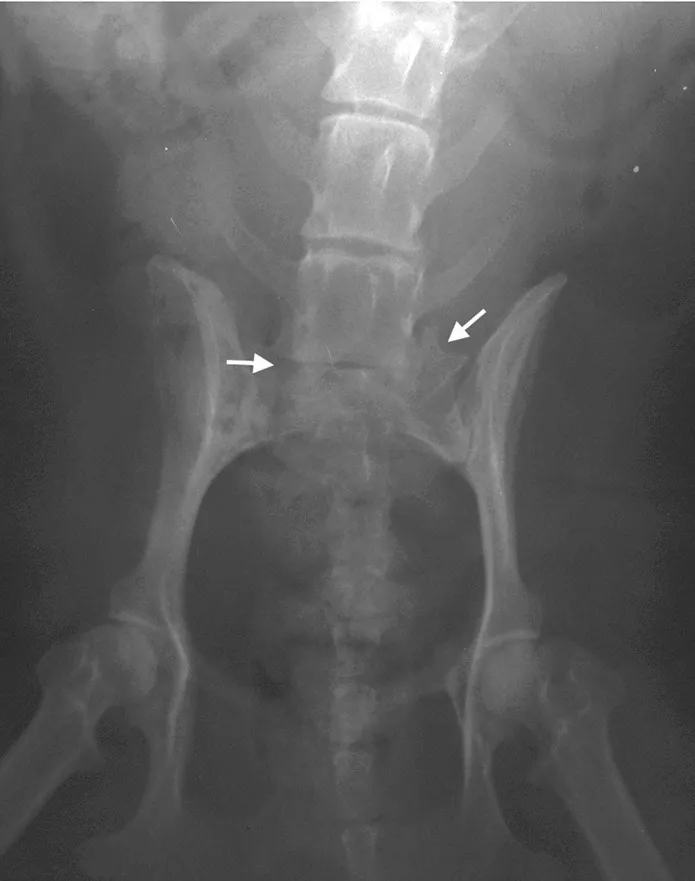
Radiograph image (X-ray) of the lumbosacral region. The image was taken in the ventrodorsal projection using the Atomscope radiograph machine (model 100pr type B, Auckland, New Zealand), with a collimator-to-film distance of 70 cm, exposure of 80 ms, and penetration power of 80 kV.
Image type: radiology (x_ray)